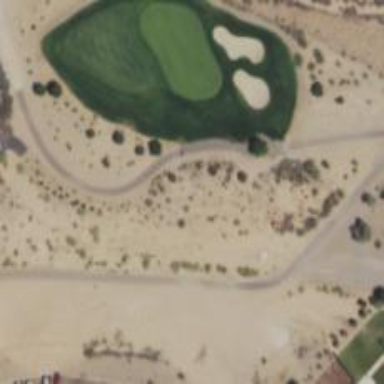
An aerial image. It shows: Footway that serves as cartpath for golf carts.